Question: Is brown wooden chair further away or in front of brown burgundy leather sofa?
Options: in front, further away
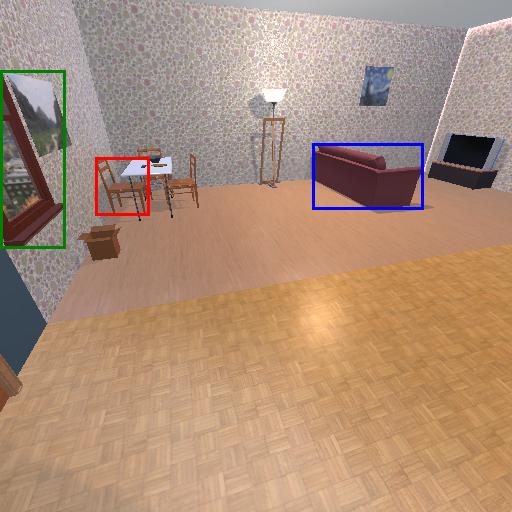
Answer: in front